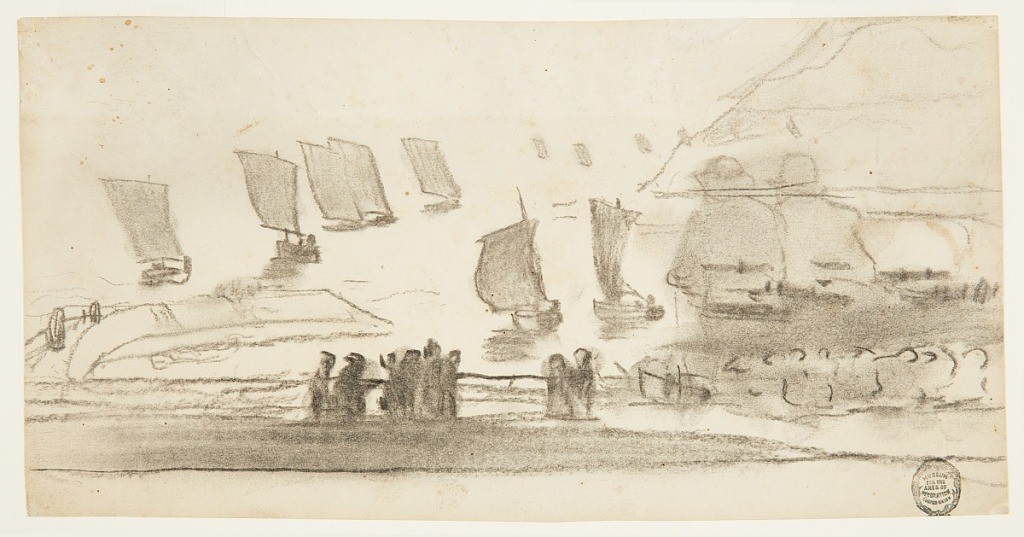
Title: Beach Scene with People and Fishing Boats, Cullercoats, England
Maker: Winslow Homer, American, 1836–1910
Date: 1881–82
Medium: Charcoal on cream wove paper
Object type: Drawing
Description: Horizontal view of a group of figures at a railing overlooking the sea, with a procession of fishing boats coming toward the shore. Two men in oilskins drawn at much larger scale at right, viewed from the back.